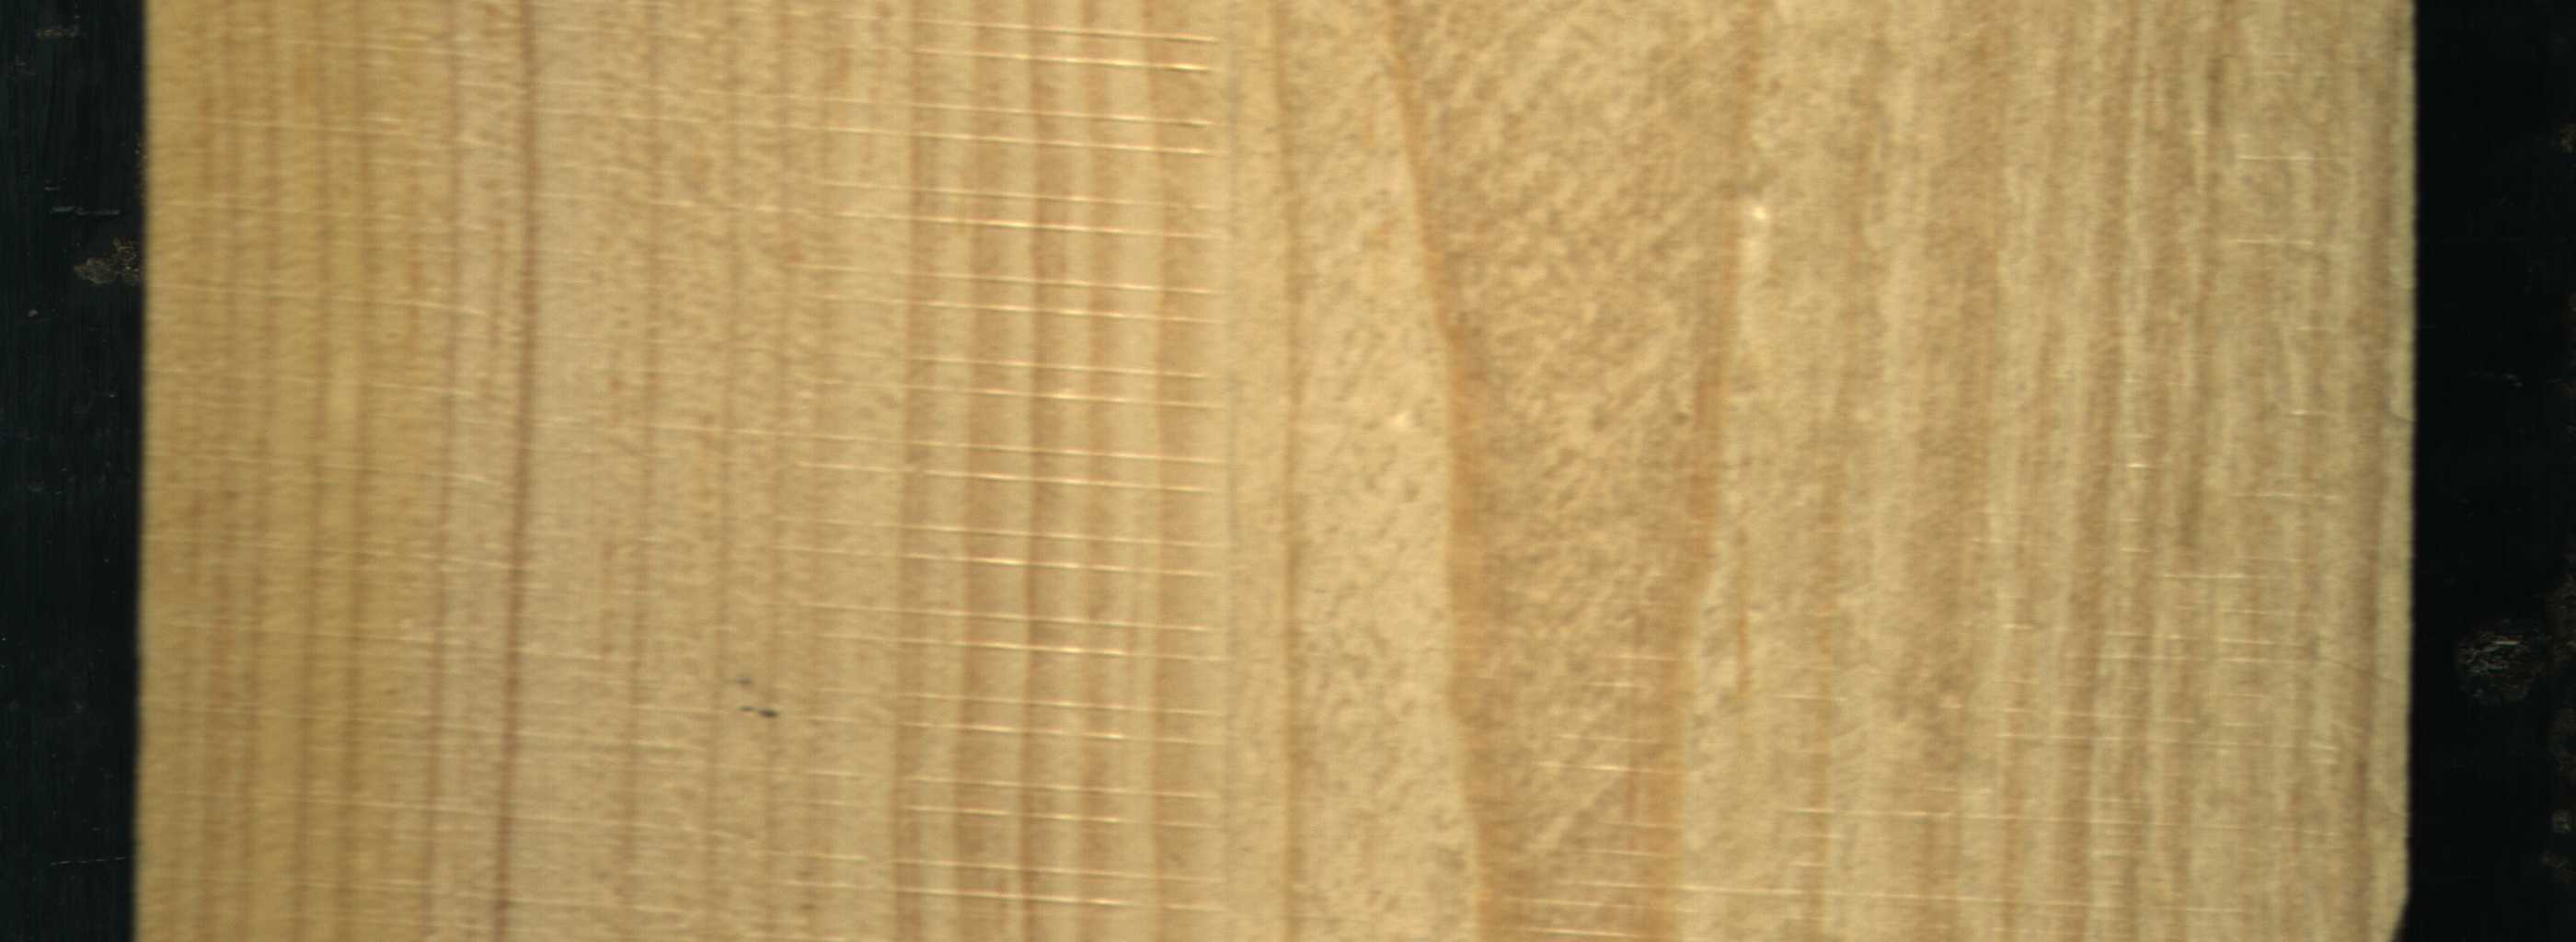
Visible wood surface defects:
resin